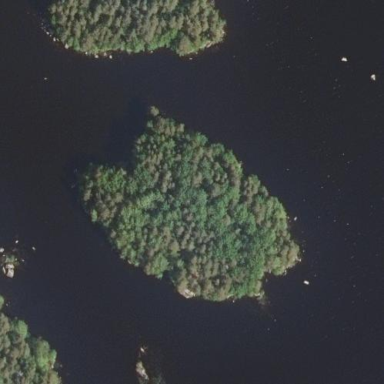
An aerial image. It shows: Islet surrounded by woodland.